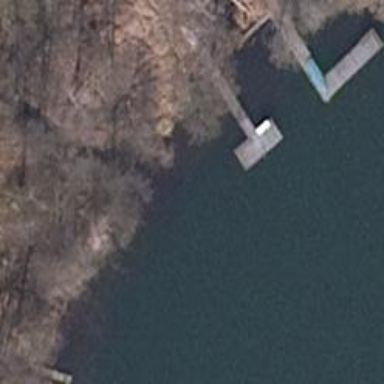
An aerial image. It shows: Man-made pier.